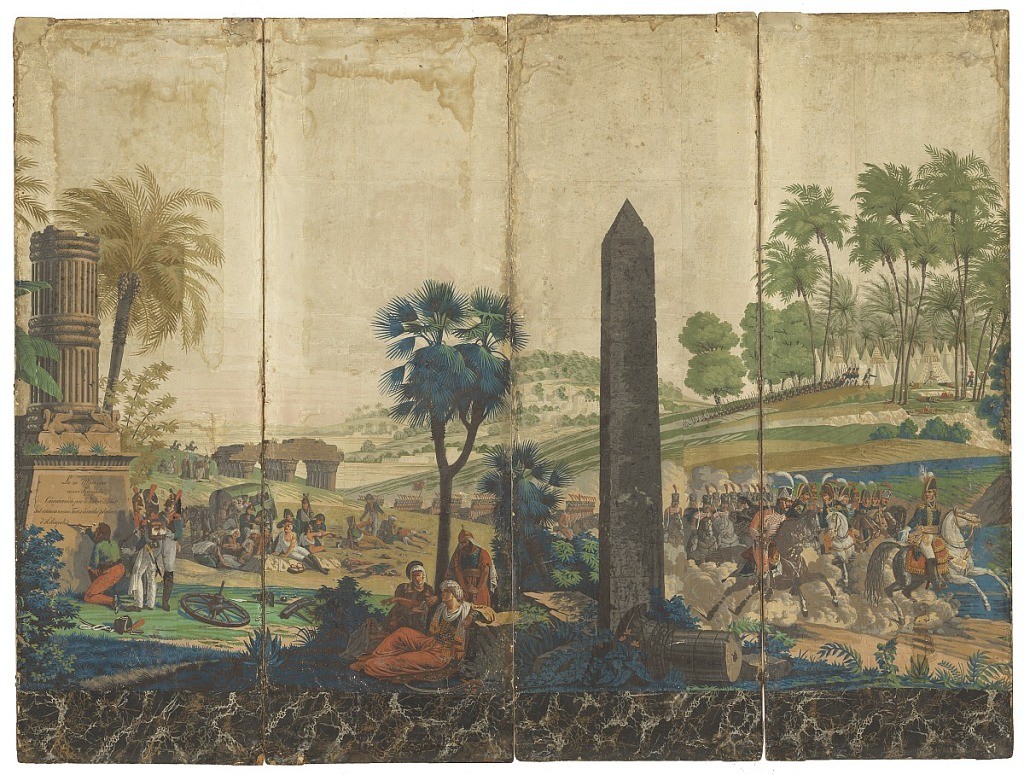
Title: "Les Francais en Egypte" [French in Egypt]
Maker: Jean-Julien Deltil, 1791 – 1863
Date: ca. 1814
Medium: Block printed on handmade paper
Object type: Scenic - panels
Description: Four panels from "Les Francais en Egypt" pasted on a screen. The inscription beneath the broken column in left foreground panel is "Le 20 Mars 1800, 10,000 Francais Commandes par le Brave Kleber ont vaincu 80,000 Turcs dans les plaines d'Heliopolis.." The second panel shows conquered Turks resting, and marching French soldiers.The third panel, a tall obelisk; the fourth, the French encampment with a group of cavalry led by Kléber on a white horse. Vivid colors with a grey sky and a black marbleized border at bottom.